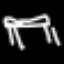
Label: bed